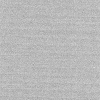
Atmospheric dust classification: dusty